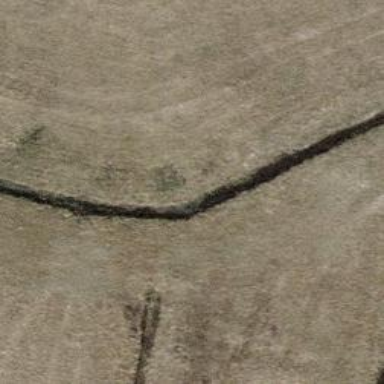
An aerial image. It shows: Ditch in the surroundings.